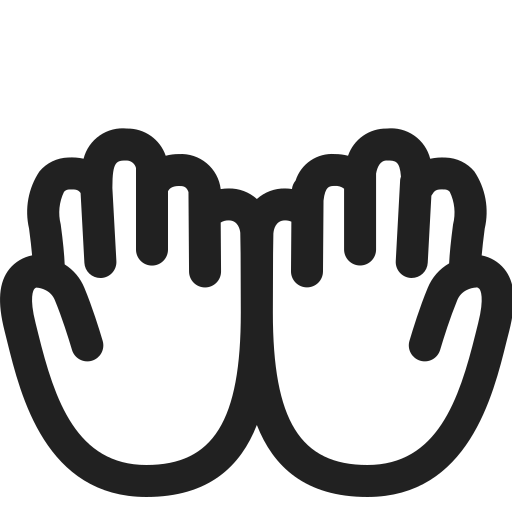
palms up together high contrast default